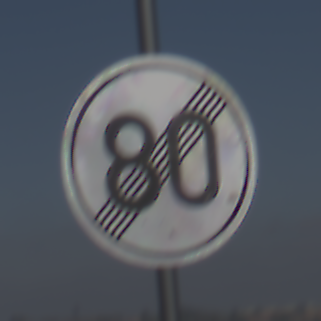
Verkehrszeichen: EndeGeschwindigkeit80
Umgebung: Outdoor, Nature
Tageszeit: Midday
Wetter: PartlyCloudy
Licht: Natural
Jahreszeit: NotSpecified
Kontrast: HighContrast